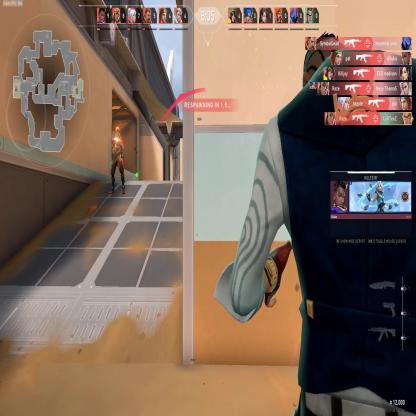
Label: enemy